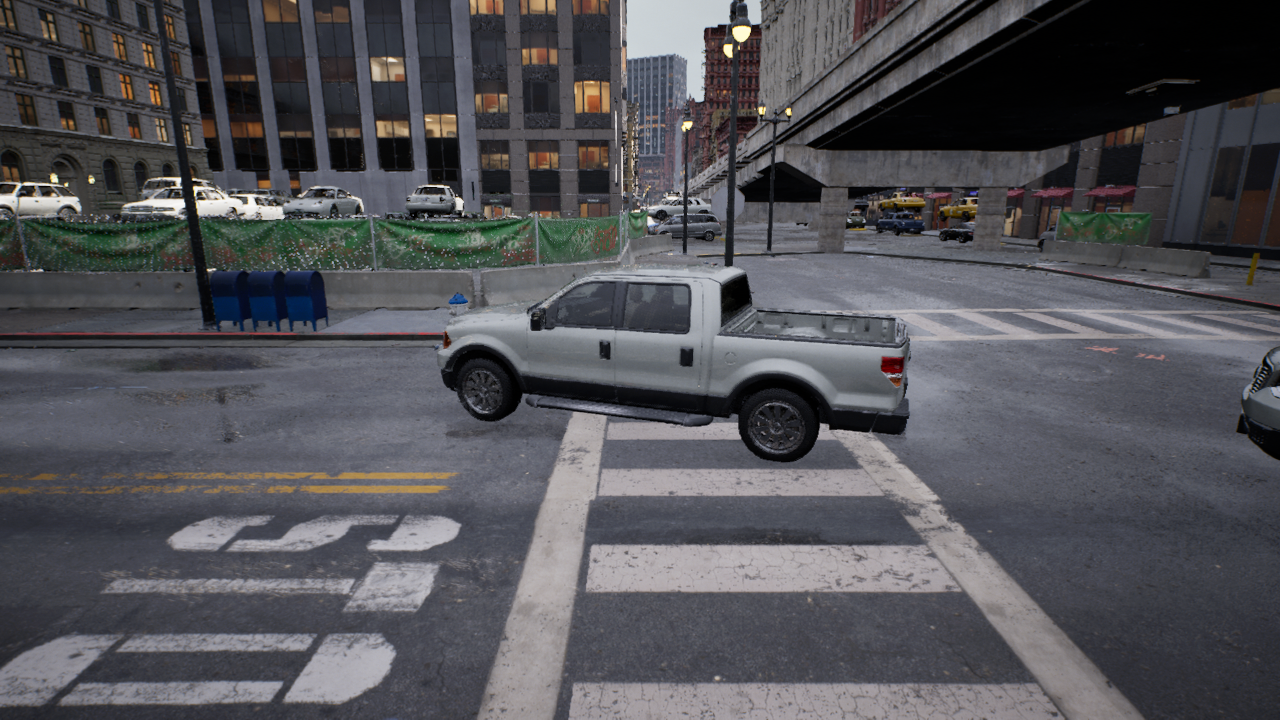
Venue: intersection
Lighting: clear day
Vehicle rig: pickup